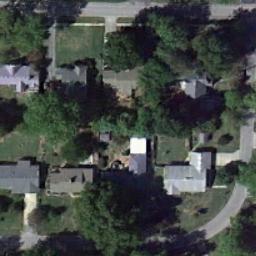
Label: residential